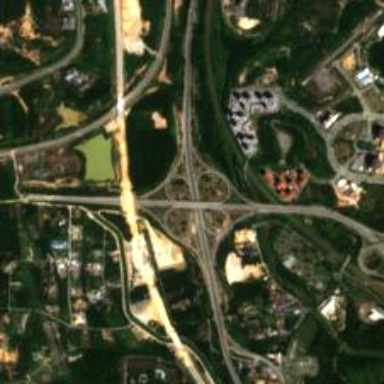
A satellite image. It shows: Motorway junction.